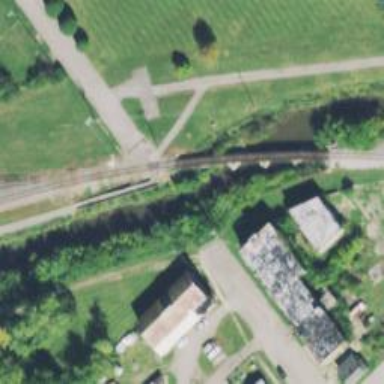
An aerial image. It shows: Railway crossing.